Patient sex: F
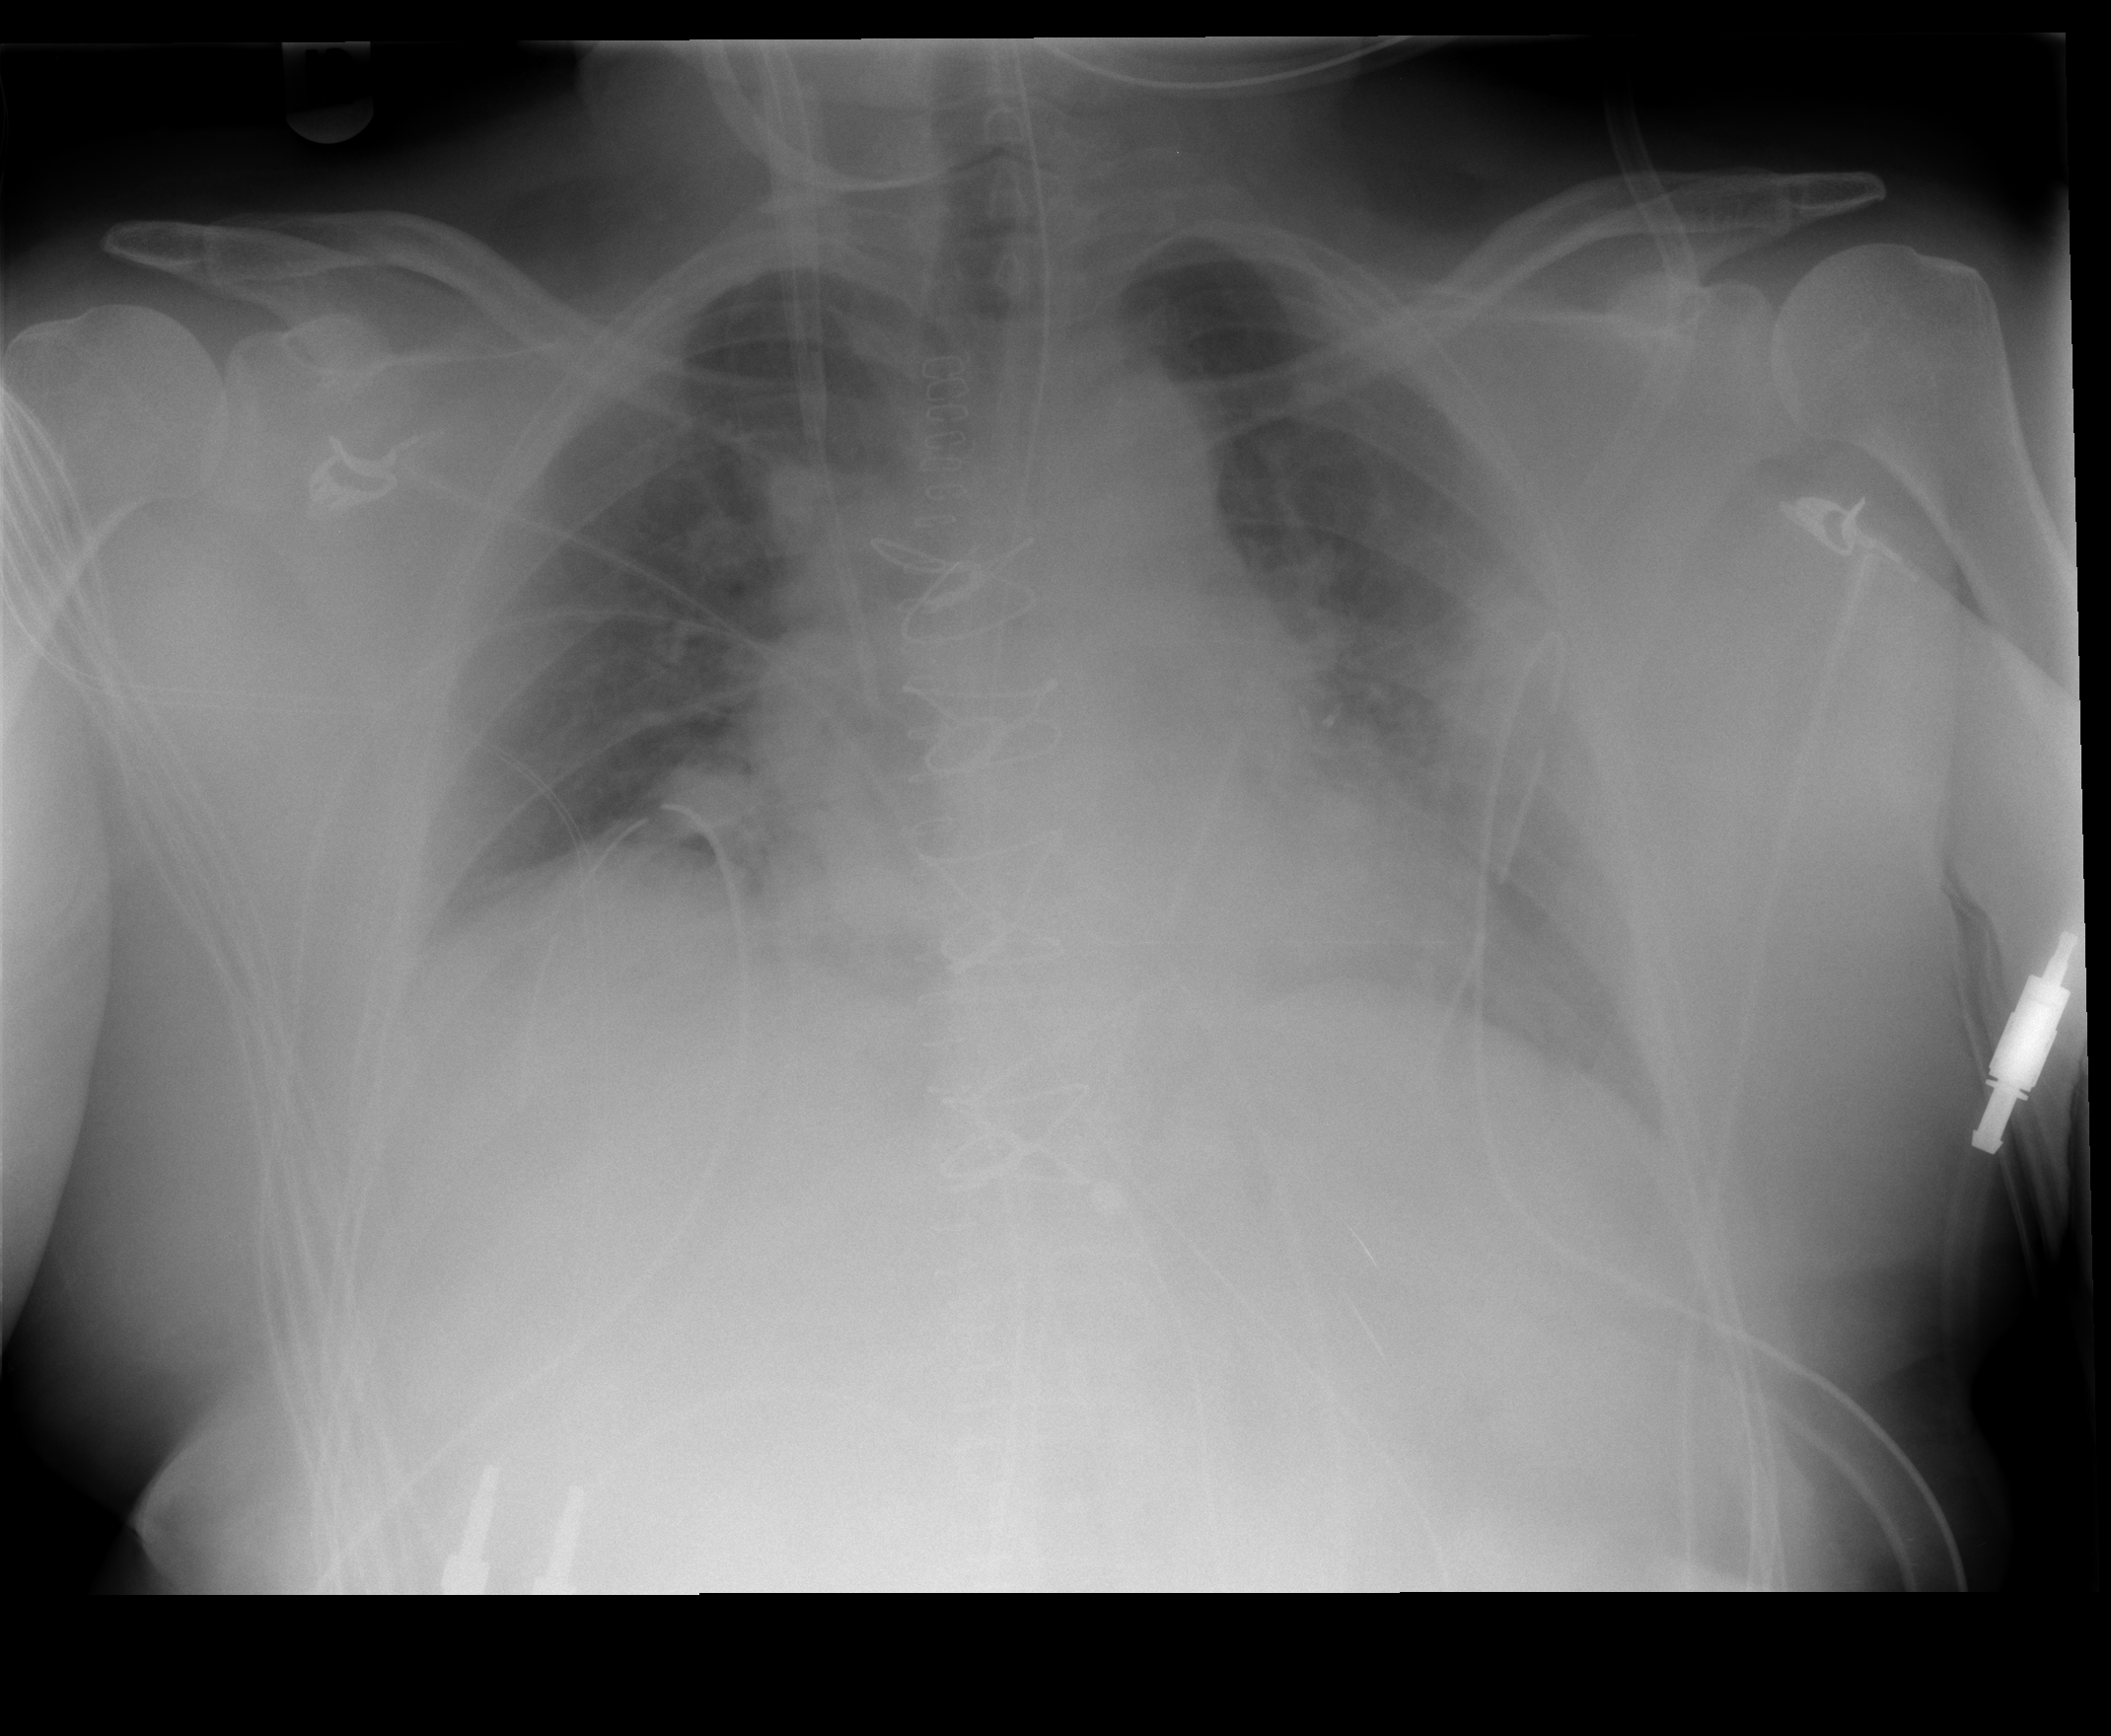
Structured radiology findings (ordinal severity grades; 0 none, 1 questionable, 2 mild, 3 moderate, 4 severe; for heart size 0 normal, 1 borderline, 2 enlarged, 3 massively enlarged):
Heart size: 1
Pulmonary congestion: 2
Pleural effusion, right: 0
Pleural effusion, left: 0
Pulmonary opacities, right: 2
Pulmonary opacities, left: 2
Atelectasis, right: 0
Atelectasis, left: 0